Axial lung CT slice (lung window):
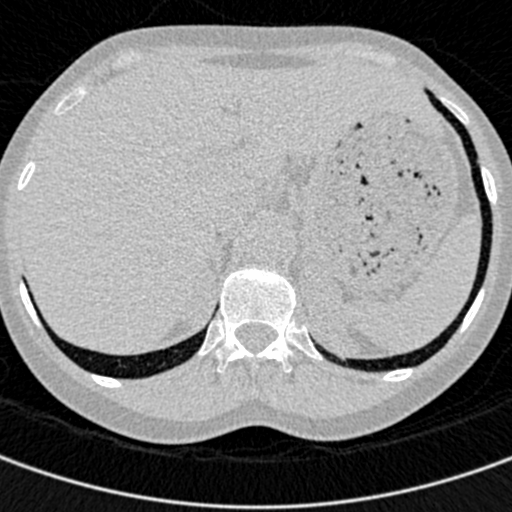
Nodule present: no